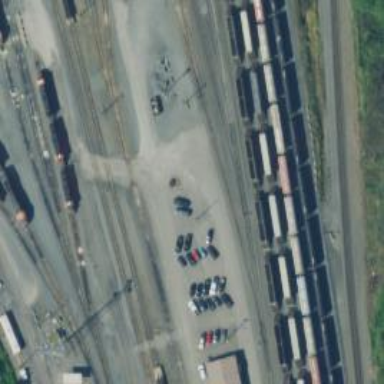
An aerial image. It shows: Railway yard.